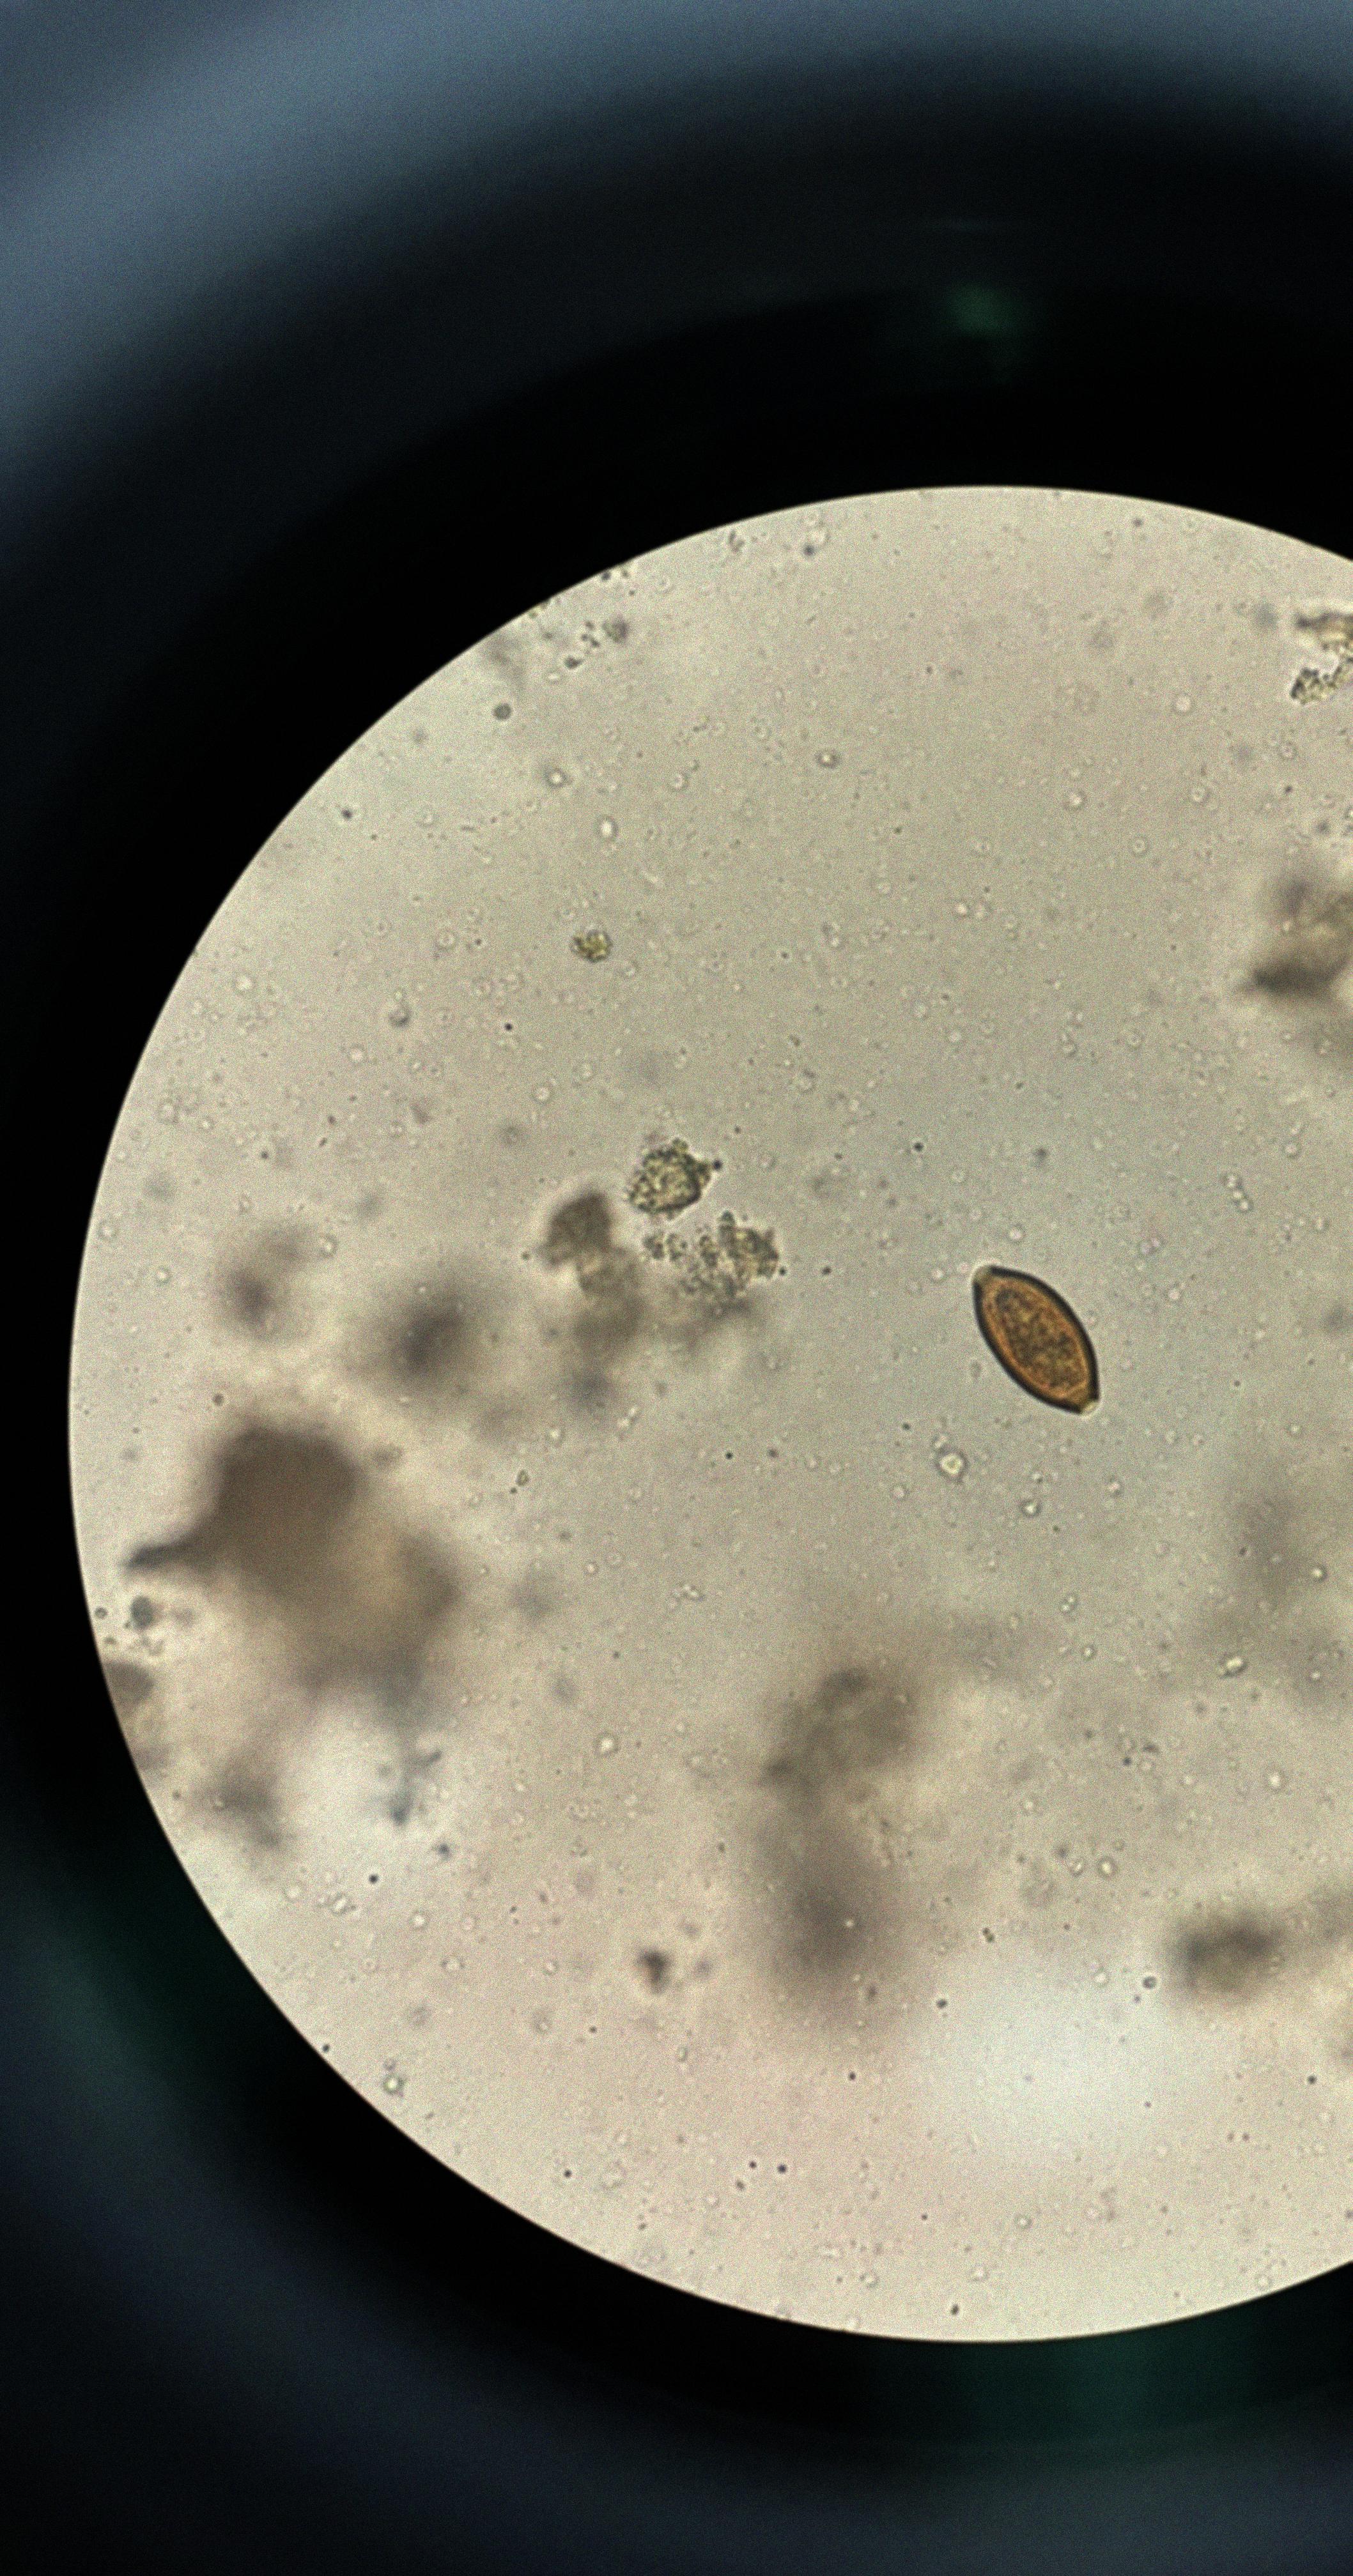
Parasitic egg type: Trichuris trichiura